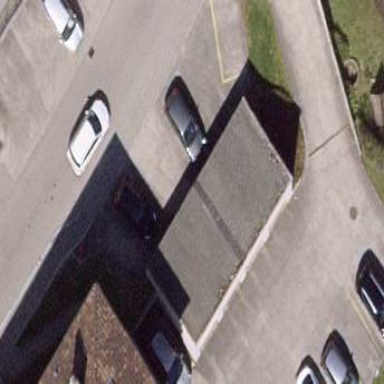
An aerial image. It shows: Group of garages.